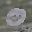
Label: 0